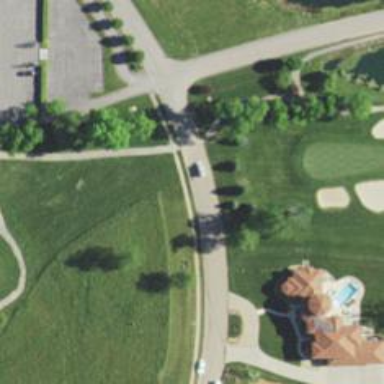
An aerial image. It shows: Crossing on path that serves as golf path.